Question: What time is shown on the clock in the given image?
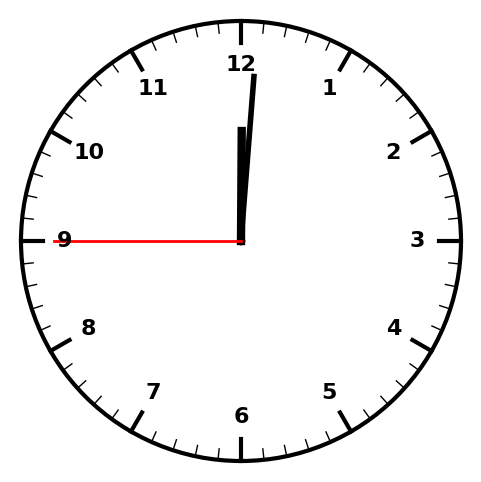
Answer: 12:00:45